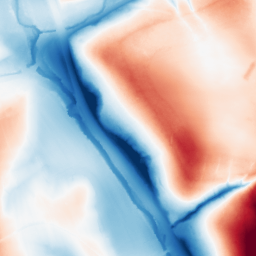
Category: classical
Decomposition family: gaussian_anisotropic
Decomposition parameters: sigma_x: 50
sigma_y: 10
Upsampling method: cubic_catmull_rom
Upsampling parameters: scale: 4
Upsampling scale: 4